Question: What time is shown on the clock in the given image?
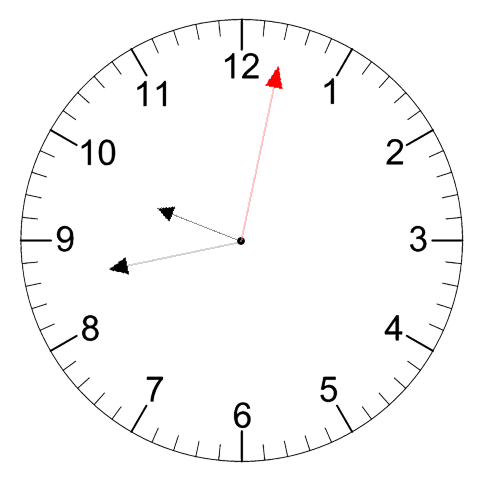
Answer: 09:43:02